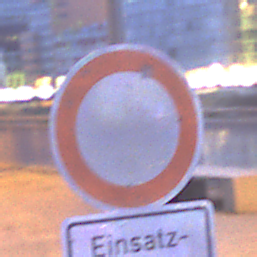
Verkehrszeichen: VerbotFahrzeugeAllerArt
Zusatzzeichen unten: BesondereFahrzeugeUndTransportgueter3
Umgebung: Outdoor, Urban
Tageszeit: Night
Wetter: PartlyCloudy
Licht: Artificial
Jahreszeit: NotSpecified
Kontrast: HighContrast